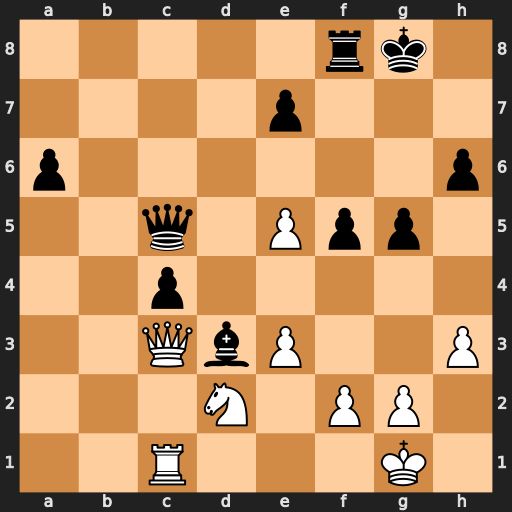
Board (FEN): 5rk1/4p3/p6p/2q1Ppp1/2p5/2QbP2P/3N1PP1/2R3K1
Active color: w
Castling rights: -
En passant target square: -
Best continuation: Qxd3 cxd3 Rxc5